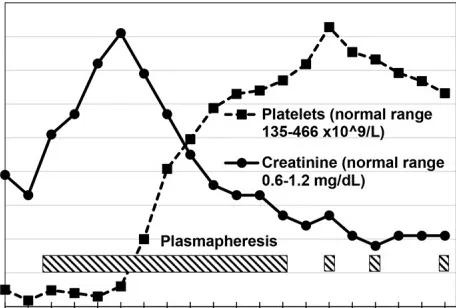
Trends in platelet count and serum creatinine in case 2, both during initial disease presentation.
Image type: pathology (fish)